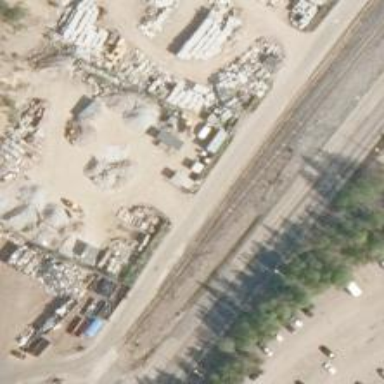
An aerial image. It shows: Railway yard in service.